Question: I just found out about the AWS Glacier service and wanted to write a Python application to upload files via the REST API. I took a look at the required headers and stumbled upon 'x-amz-sha256-tree-hash'. I need to calculate the SHA-256 hash of the entire file as well as the hash of the parent of all hashes of each 1 MB chunk. This leads to the following tree:

(Image taken from <URL>
I already made a function that reads 1 MB chunks and a class which calculates their hashes on-the-fly but then I completely struggle:
In my application I made a class called 'chunk' which takes data and calculates a hash in the '__init__' method as well as holds parent and children (like a regular tree).
When the user opens a file those chunks instances will be generated properly with their respective hashes (in this example that would be 7 chunk instances).
Now I have two big problems that are connected to each other:
1. How do I build this tree in reverse? I basically need to make a new chunk for each two chunk instances on the lowest layer and calculate a hash based on those two hashes. But where do I store that parent? In the children of the parent and do reverse tree walking?
2. How does that work with an odd number of children? If I have an algorithm that goes through each parent layer then I would miss the last (0.5 MB) chunk.
I checked out <URL> on SO but that method only works with an even children count which is not always given.
Can you help me finding a way/an algorithm/an approach on how to solve this issue?
Thanks in advance!
Paul
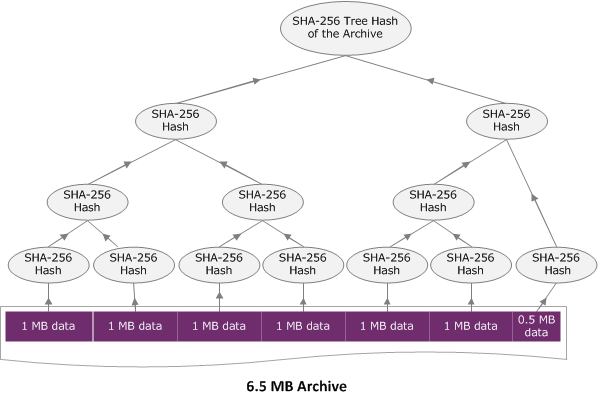
Answer: First calculate the number of levels, then
'''
def proclevel(levels):
if levels > 0:
generator = proclevel(levels - 1)
temp = None
for firsthash, secondhash in generator:
if not temp: temp = hashofthem(firsthash, secondhash)
else: yield temp, hashofthem(firsthash, secondhash); temp = None
#If odd number of packets
if temp: yield temp, None
else:
temp = None
for chunk in chunks:
if not temp: temp = hash(chunk)
else: yield temp, hash(chunk); temp = None
if temp: yield temp, None
'''